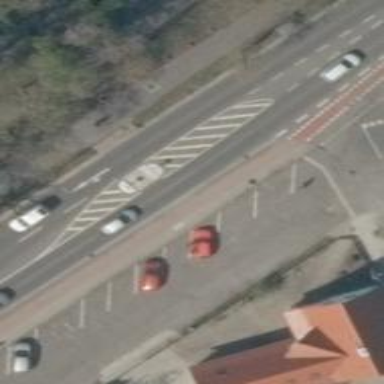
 with sidewalks on both sides and cycle track."